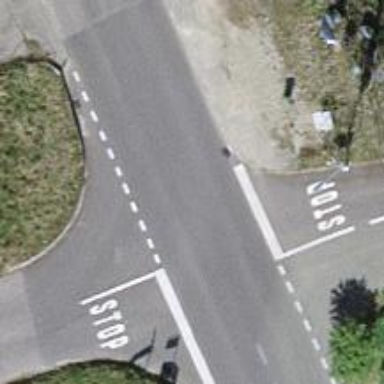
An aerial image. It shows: Bus stop with platform for public transport.